Question: I'm making a Sudoku solver in Java with recursion.
'''
public boolean fsolve(int i, int j){
if (j >= this.SIZE){
i++;
if (i>=this.SIZE){
return true;
}
}
if (!this.isEmpty(i,j)){
return fsolve(i,j+1);
}
for (int curval = 1; curval < 10; curval++){
if ((this.tryValue(curval, i, j)) && (this.fsolve(i, j+1))){
return true;
}
}
this.clear(i, j);
return false;
}
'''
This is my solve function.
The tryValue function tries a curval at position i,j.
The clear function sets the value at position i,j to be 0.
The entire Sudoku is loaded into an int called model[][] and I have made functions to check the rows, columns and boxes. They all work as intended.
My solve function throws me and out of bounds error and I'm at a loss. I'm not sure which way to go now, as I believe my function would work.
This is what it says:
'''
Exception in thread "main" java.lang.ArrayIndexOutOfBoundsException: 9
at Field.isEmpty(Field.java:99)
at Field.fsolve(Field.java:161)
at Field.fsolve(Field.java:165)
at Field.fsolve(Field.java:165)
at Field.fsolve(Field.java:162)
at Field.fsolve(Field.java:165)
at Field.fsolve(Field.java:165)
at Field.fsolve(Field.java:162)
at Field.fsolve(Field.java:162)
at Field.fsolve(Field.java:165)
at Field.fsolve(Field.java:165)
at Sudoku.main(Sudoku.java:6)
'''
My solve function begins at line 152.
My isEmpty function looks like this:
'''
public boolean isEmpty(int i, int j) {
if (this.model[i][j] == 0){
return true;
}
return false;
}
'''
Here is my tryValue function:
'''
public boolean tryValue(int val, int i, int j) {
if (!checkRow(val, i)) {
return false;
}
if (!checkCol(val, j)) {
return false;
}
if (!checkBox(val, i, j)) {
return false;
}
this.model[i][j] = val;
return true;
}
'''
Now, it seems like it doesn't alter model[][] at all. When I initialize the this class, I start by putting a 0 everywhere in the model[][] and then importing a file with the values for a valid Sudoku. This part works so far. When I run it now, it's as if the fsolve function doesn't do anything.
This is what it looks like after I import the file , but it's the same after the fsolve functioin.
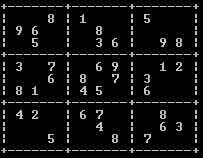
Answer: If 'j>=this.SIZE', but 'i<this.SIZE', you still call 'isEmpty(i,j)', where 'j' is presumably out of bounds. (I think you need to change 'j' when you bump up 'i'.)